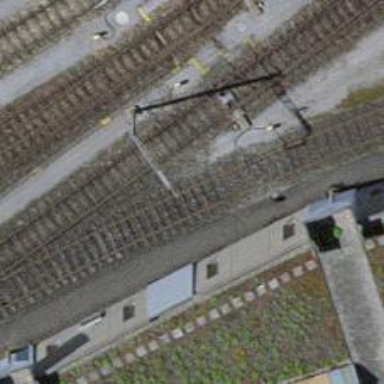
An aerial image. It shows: Railway yard used for servicing trains.